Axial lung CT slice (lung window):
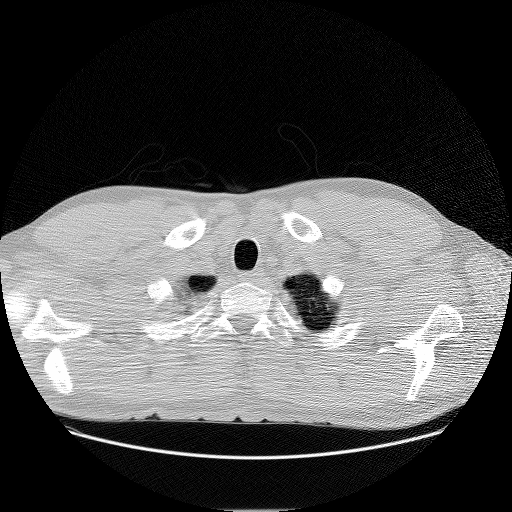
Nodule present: no